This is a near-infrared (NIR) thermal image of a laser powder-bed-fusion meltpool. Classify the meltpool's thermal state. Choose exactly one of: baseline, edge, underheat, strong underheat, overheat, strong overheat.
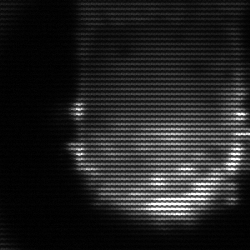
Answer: baseline